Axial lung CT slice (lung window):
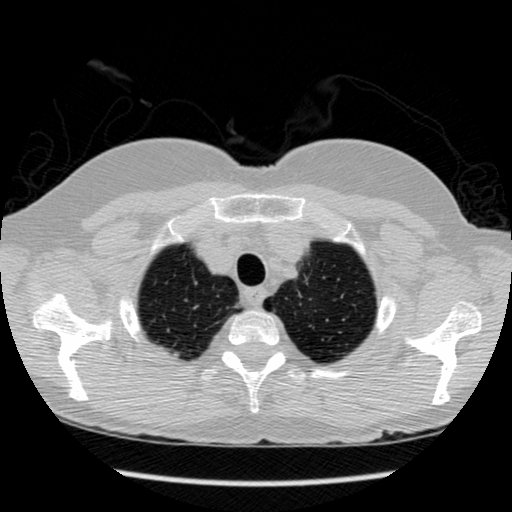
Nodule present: no